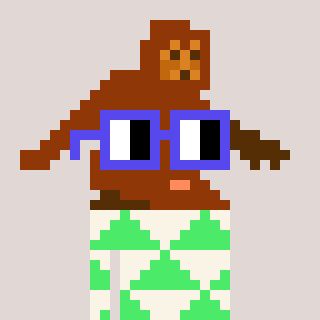
a pixel art character with square blue glasses, a bigfoot-shaped head and a teal-colored body on a warm background